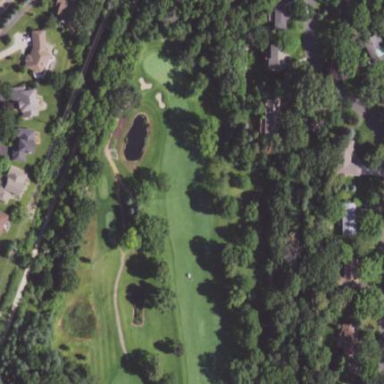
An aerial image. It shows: Grassy area designated as golf fairway.